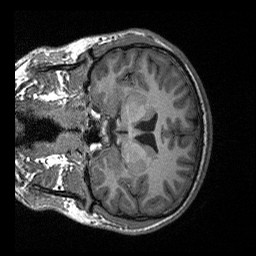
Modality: T1w
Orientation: coronal
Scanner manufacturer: siemens
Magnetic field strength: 3 T
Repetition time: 2.3 s
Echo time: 0.00226 s